Aerial crown-view tile of a tropical tree (Barro Colorado Island, Panama), acquired 20241112:
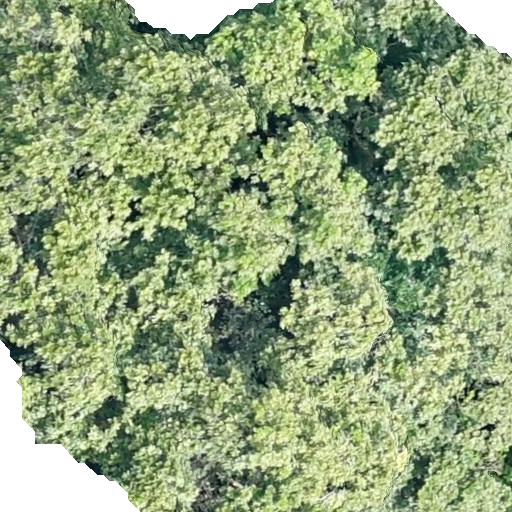
Species: Anacardium excelsum
GBIF accepted scientific name: Anacardium excelsum
Crown area: 553.087 m²